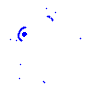
Particle: pion